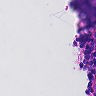
Metastatic tissue present: no